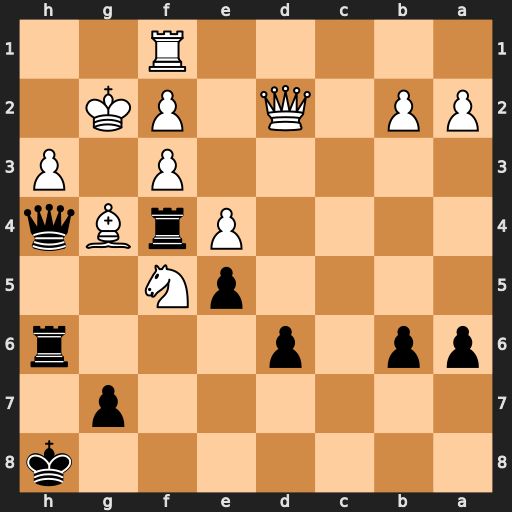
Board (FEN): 7k/6p1/pp1p3r/4pN2/4PrBq/5P1P/PP1Q1PK1/5R2
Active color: b
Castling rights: -
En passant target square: -
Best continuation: Rxg4+ fxg4 Qxh3+ Kg1 Qh1#